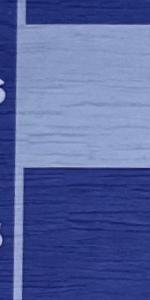
Label: Empty